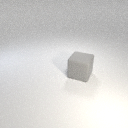
large gray rubber cube